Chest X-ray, PA view. Patient: 51 years old, sex M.
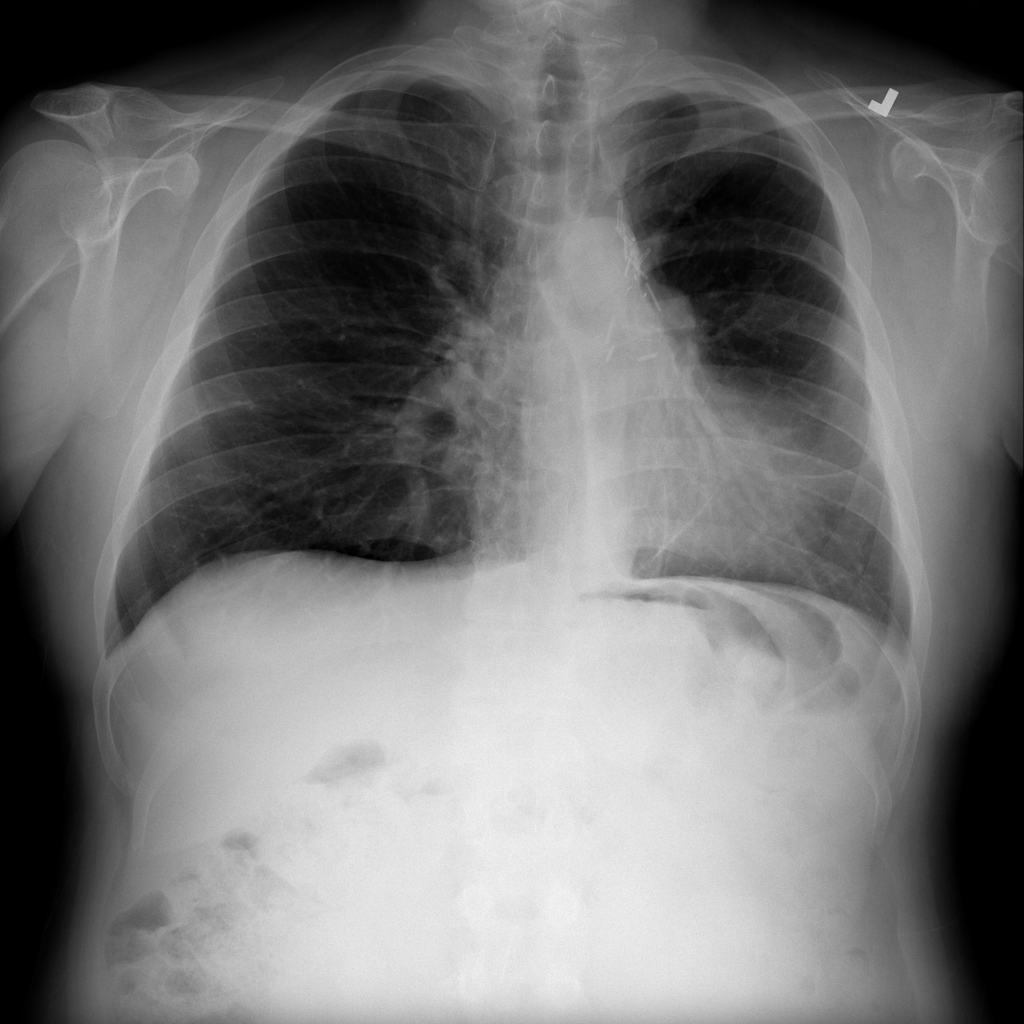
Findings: No Finding